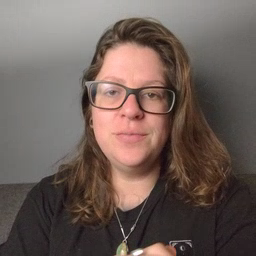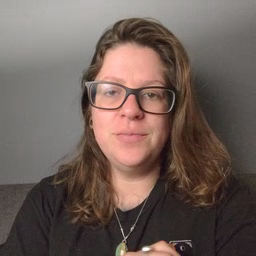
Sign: later